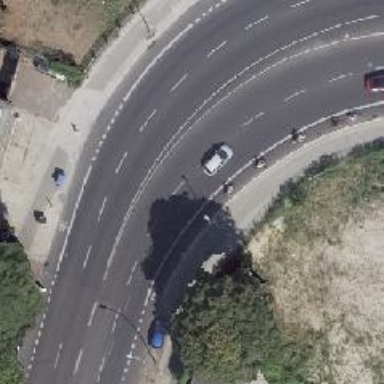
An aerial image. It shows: Secondary road with asphalt surface and sidewalks on both sides. There are exclusive lanes for bicycles on both sides of the road.